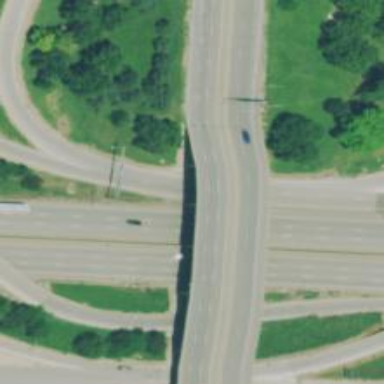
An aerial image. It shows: Asphalt bridge over primary highway expressway.